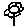
Label: flower